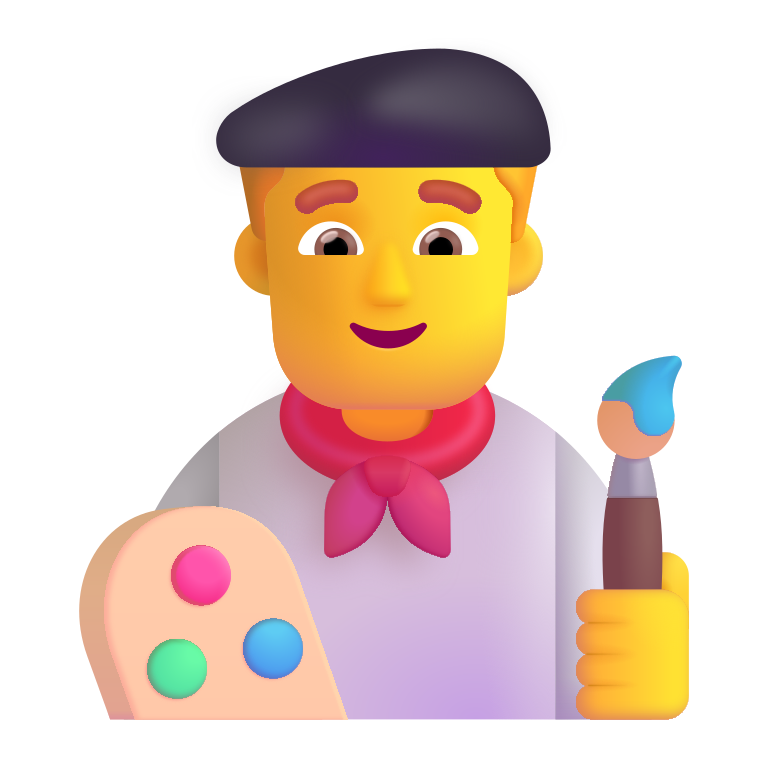
man artist color default